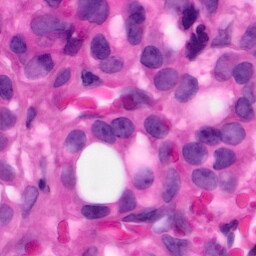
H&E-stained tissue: Pancreatic